Question: Normally when I deal with SQL (rarely) I only use 'SELECT * FROM' statement all the time. My primary job is working with Excel as an analysis. However, I feel my efficiency can be much improved with programming, I have started to learn some programming (VBA for Excel). Today I want to do something more advantage which is trying to transform a table using Microsoft SQL like attached picture below.
'''
SELECT Part_Number as [Part Number], SubPart, Quantity FROM....
'''
Bascially, the Part Number can be as many as 200, SubPart only has 3 type Sub-I, Sub-II, and Sub-III, Quantity can be anything. I need some help to transform the table as shown

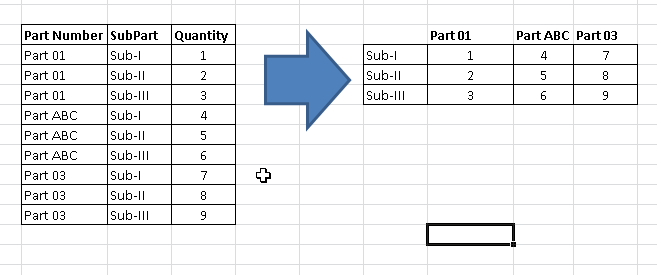
Answer: Write dynamic T-Sql query as:
'''
DECLARE @columns NVARCHAR(MAX)
,@sql NVARCHAR(MAX)
SET @columns = N''
--Get column names for entire pivoting
SELECT @columns += N', ' + QUOTENAME(SpreadCol)
FROM (select distinct Part_Number as SpreadCol
from test
) AS T
--select @columns
SET @sql = N'
SELECT SubPart, ' + STUFF(@columns, 1, 2, '') + '
FROM
(select SubPart , Part_Number as SpreadCol , Quantity
from test ) as D
PIVOT
(
sum(Quantity) FOR SpreadCol IN ('
+ STUFF(REPLACE(@columns, ', [', ',['), 1, 1, '')
+ ')
) AS Pivot1
'
--select @sql
EXEC sp_executesql @sql
'''
<URL>